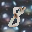
Label: 8